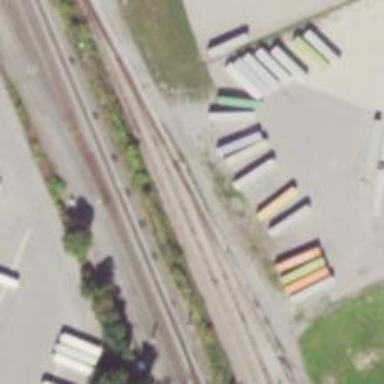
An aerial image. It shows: Railway spur service.